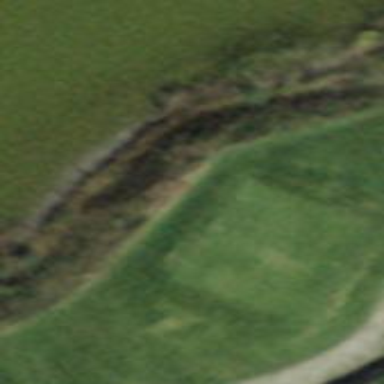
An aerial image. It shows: Grass area designated as golf tee.